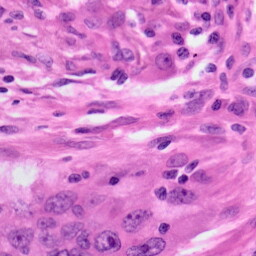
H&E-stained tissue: Lung